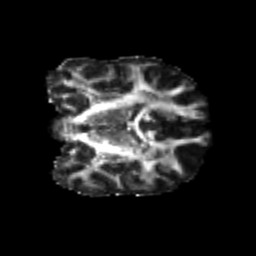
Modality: FA
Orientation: coronal
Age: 24
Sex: male
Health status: healthy
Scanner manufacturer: philips
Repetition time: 7.388 s
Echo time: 0.08599 s